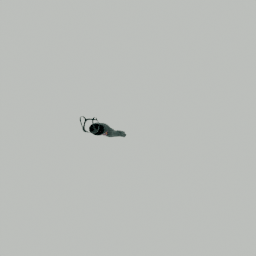
Label: people